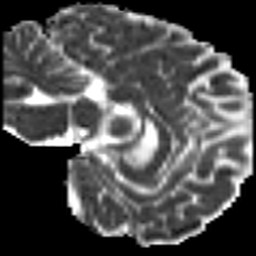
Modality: MD
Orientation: sagittal
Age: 23
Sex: female
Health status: healthy
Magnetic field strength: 3 T
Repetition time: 9 s
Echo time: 0.093 s